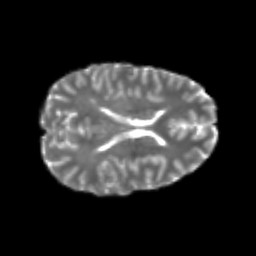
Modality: T2w
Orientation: axial
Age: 23
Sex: female
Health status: healthy
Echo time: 0.074 s